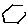
Label: hexagon